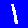
Digit: 1